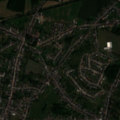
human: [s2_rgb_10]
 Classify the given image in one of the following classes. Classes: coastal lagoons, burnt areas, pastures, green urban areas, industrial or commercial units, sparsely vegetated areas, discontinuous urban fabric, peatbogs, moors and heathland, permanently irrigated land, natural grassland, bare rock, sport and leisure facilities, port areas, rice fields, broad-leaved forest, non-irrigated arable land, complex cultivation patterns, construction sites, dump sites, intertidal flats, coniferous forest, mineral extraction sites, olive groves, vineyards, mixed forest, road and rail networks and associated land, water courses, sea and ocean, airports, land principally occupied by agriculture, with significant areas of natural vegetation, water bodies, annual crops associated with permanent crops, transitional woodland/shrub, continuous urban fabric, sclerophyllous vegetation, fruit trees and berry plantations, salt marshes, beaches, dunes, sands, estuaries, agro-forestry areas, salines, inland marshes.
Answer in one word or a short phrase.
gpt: discontinuous urban fabric, complex cultivation patterns